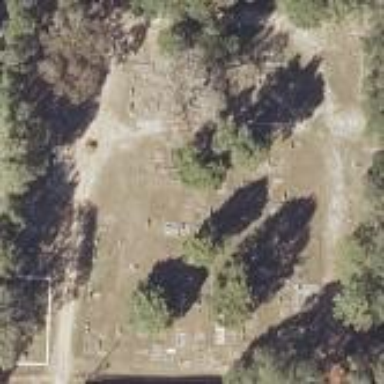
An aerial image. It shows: Cemetery.